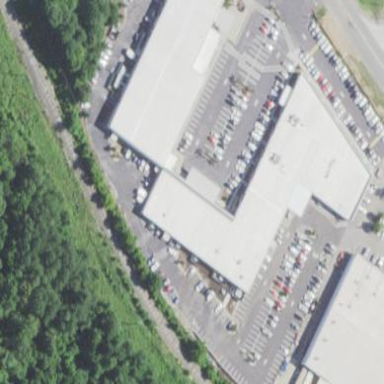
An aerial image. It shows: Commercial building.